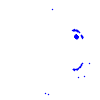
Particle: kaon